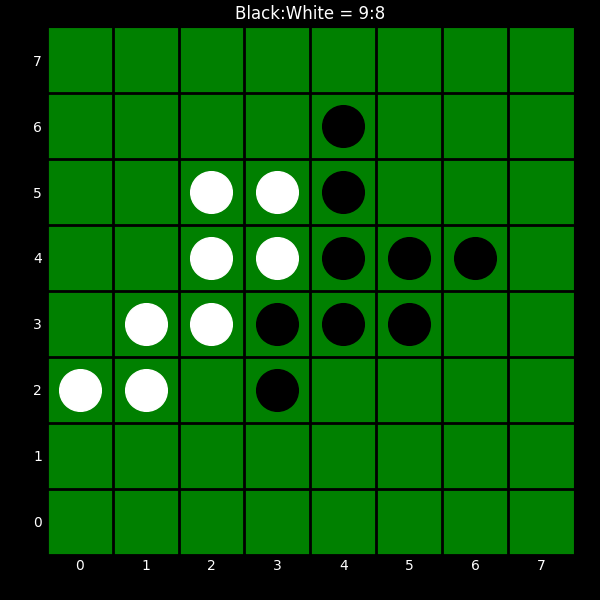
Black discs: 9
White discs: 8